Field crop: maize
Growth stage: 1
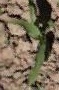
Species: maize